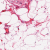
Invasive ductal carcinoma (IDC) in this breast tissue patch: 0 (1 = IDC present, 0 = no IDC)